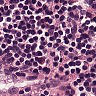
Metastatic tissue present: no